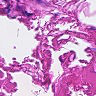
Metastatic tissue present: no